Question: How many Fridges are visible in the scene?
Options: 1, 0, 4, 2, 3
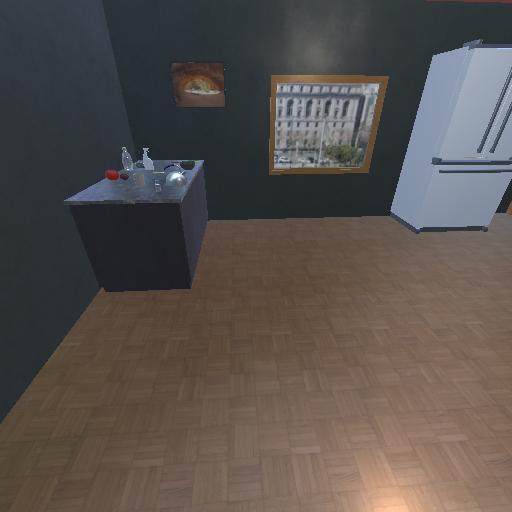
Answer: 1